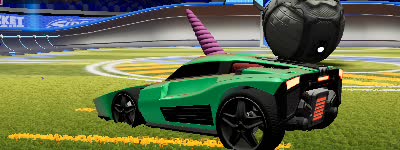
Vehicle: breakout